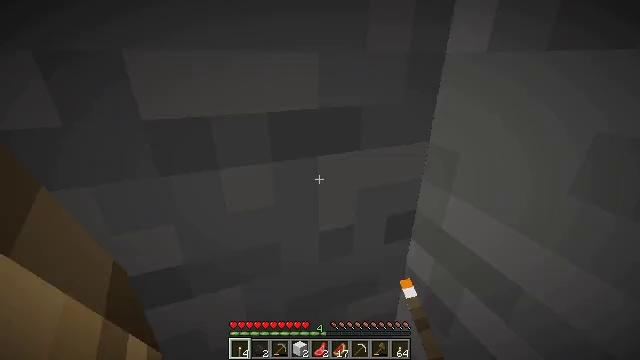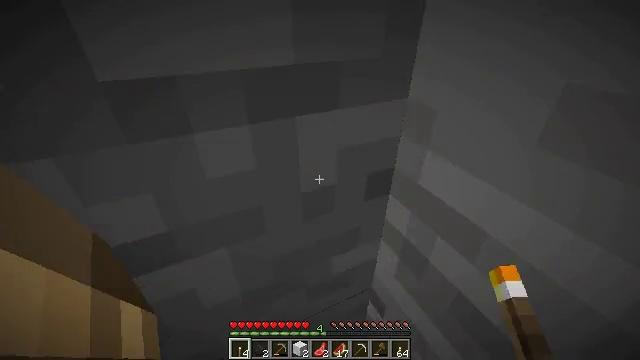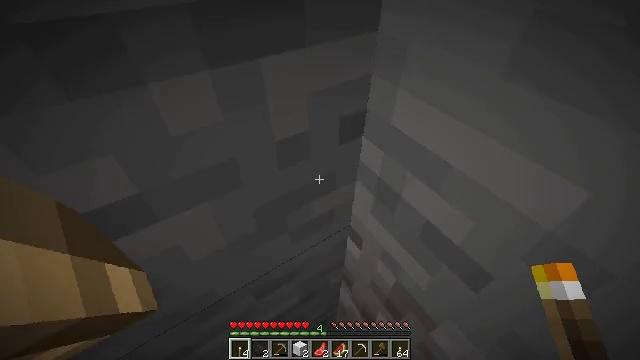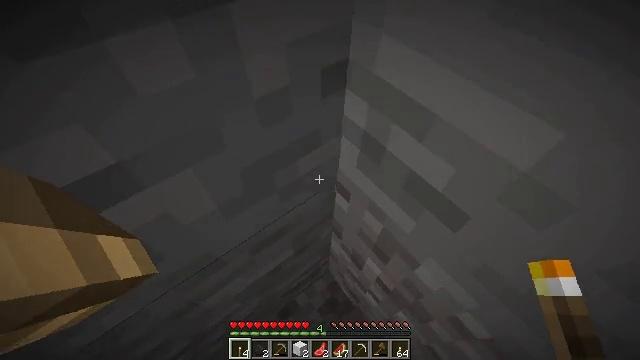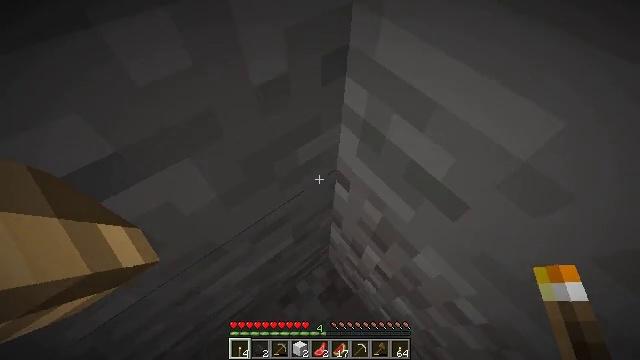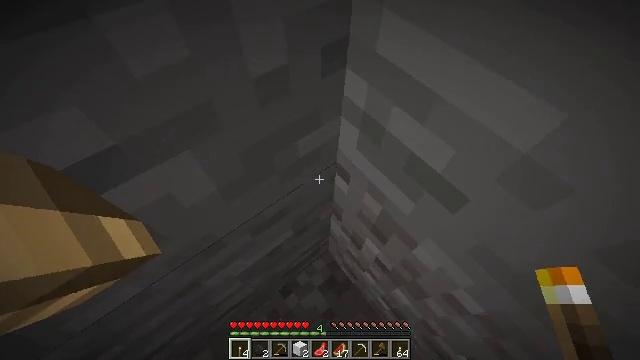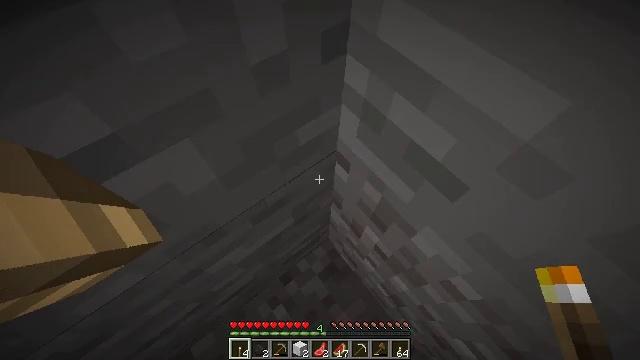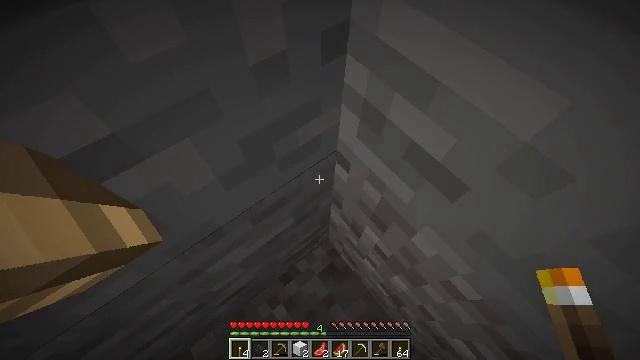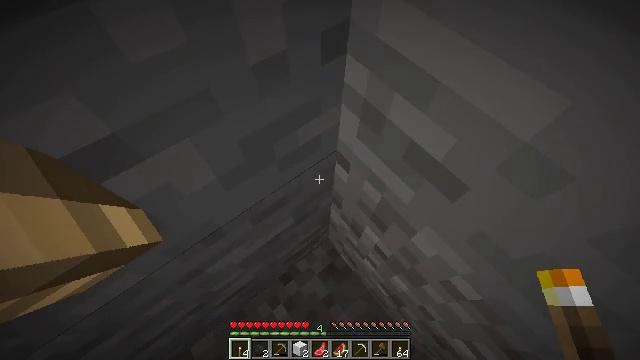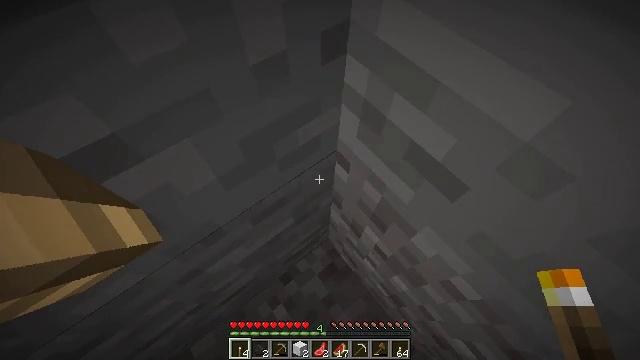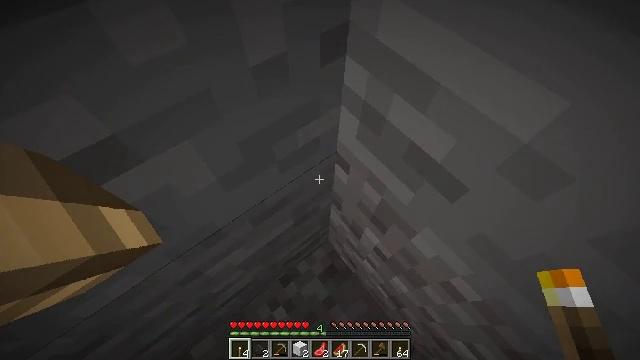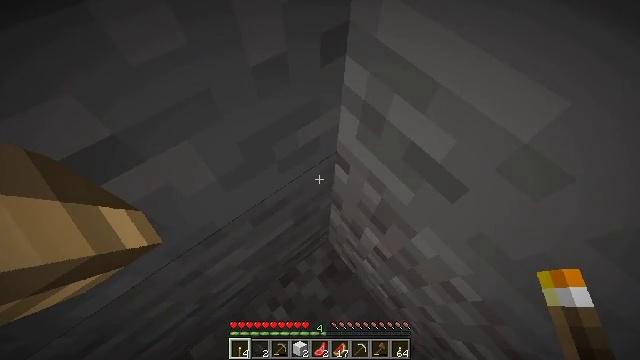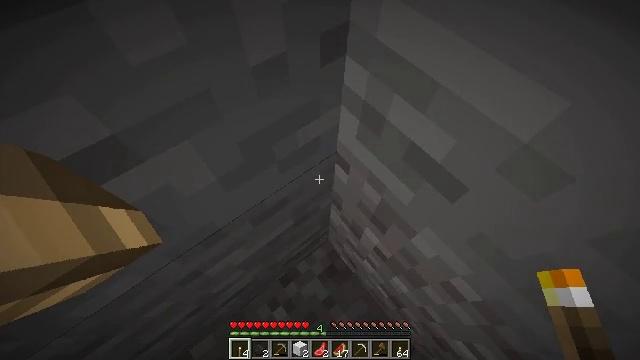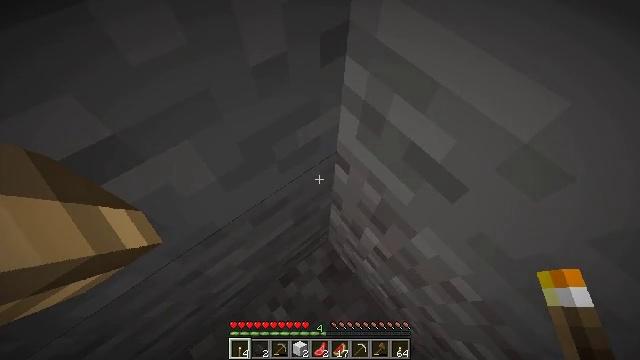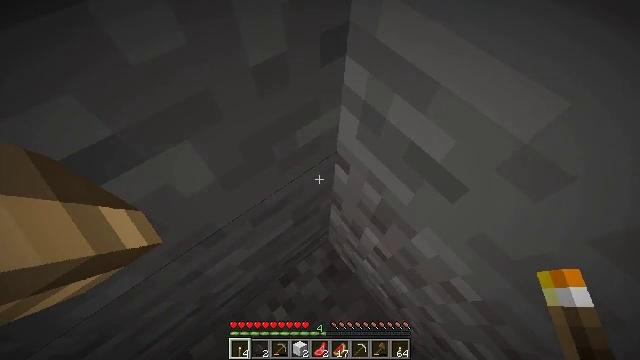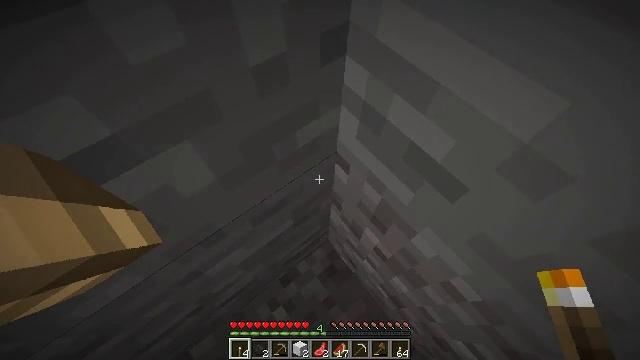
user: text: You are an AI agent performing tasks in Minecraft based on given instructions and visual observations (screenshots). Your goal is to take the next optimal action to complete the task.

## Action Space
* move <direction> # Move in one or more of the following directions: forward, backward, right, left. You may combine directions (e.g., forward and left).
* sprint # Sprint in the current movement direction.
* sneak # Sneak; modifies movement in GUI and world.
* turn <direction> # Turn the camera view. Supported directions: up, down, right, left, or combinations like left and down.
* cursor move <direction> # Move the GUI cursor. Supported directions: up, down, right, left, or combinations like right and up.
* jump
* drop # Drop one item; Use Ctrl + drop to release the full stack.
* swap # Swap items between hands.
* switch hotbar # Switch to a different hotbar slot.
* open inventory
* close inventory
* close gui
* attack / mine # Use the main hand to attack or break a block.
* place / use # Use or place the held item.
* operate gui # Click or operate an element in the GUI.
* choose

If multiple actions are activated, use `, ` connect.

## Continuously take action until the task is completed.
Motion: motion action
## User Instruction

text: Gather gravel by digging.
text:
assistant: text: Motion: turn right and down
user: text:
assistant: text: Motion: turn right and down
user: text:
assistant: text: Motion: turn right and down
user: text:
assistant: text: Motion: turn down
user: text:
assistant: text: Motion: turn down
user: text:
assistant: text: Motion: turn down
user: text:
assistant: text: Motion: no_op
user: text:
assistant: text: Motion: no_op
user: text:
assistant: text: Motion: no_op
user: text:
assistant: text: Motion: no_op
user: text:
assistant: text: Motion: no_op
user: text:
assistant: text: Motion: no_op
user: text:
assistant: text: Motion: no_op
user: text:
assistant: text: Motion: no_op
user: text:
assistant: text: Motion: no_op
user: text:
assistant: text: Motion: no_op
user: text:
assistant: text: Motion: no_op
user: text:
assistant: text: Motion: no_op
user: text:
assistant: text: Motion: no_op
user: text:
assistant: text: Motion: open inventory
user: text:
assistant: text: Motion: open inventory
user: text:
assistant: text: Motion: open inventory
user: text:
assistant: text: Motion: cursor move right
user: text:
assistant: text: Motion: cursor move right and down
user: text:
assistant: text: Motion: cursor move right and down
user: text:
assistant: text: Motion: cursor move down
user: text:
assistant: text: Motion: cursor move left and down
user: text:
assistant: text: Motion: cursor move left and down
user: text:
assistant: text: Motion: no_op
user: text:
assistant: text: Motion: no_op